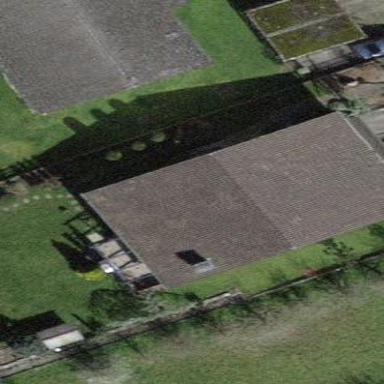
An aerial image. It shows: Building with tile roof.